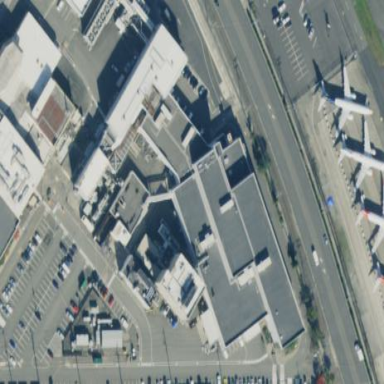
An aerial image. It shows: Industrial building.